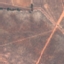
Label: PermanentCrop